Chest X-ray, AP view. Patient: 28 years old, sex M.
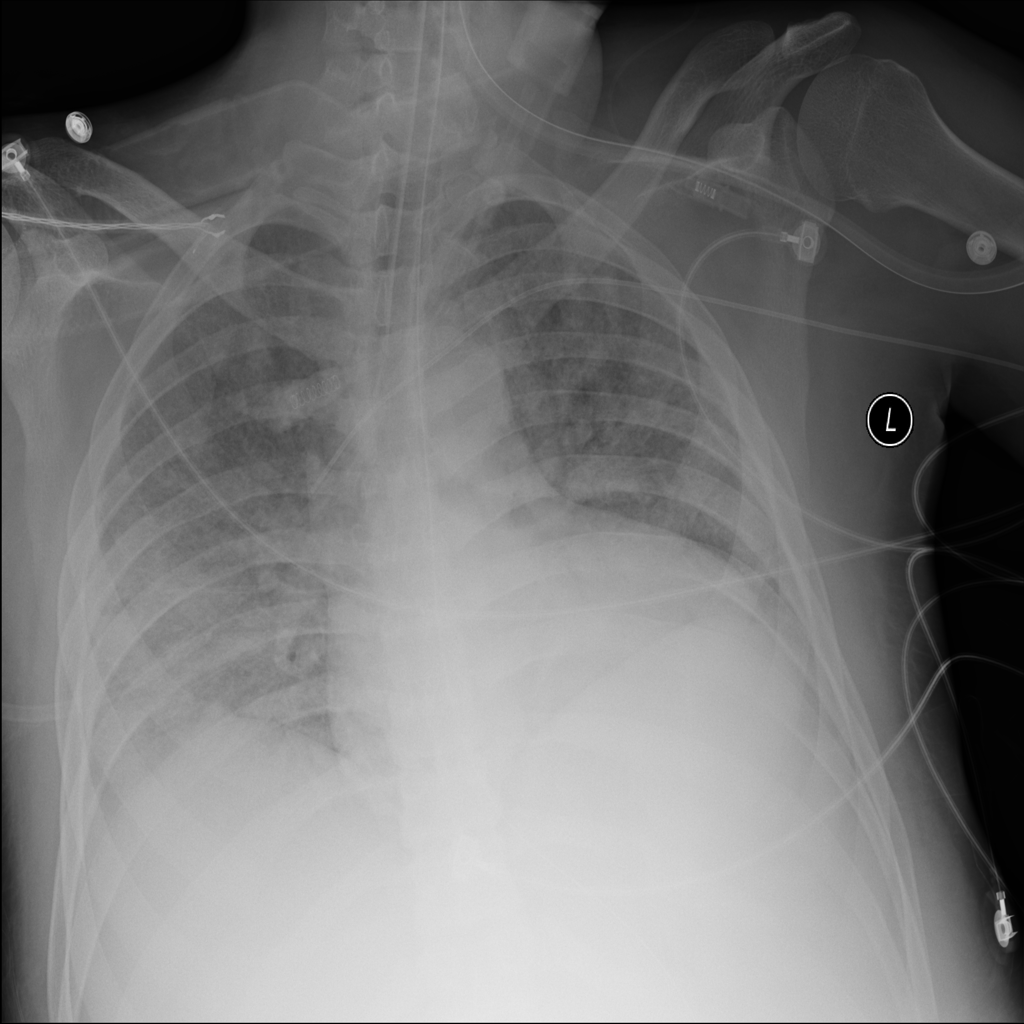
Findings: Infiltration